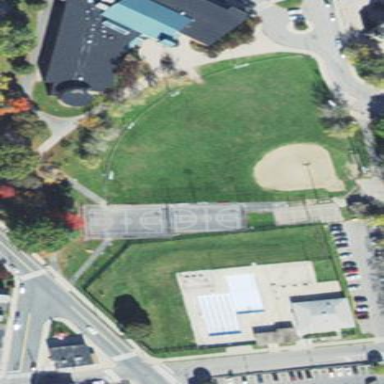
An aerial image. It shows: Softball pitch for baseball.